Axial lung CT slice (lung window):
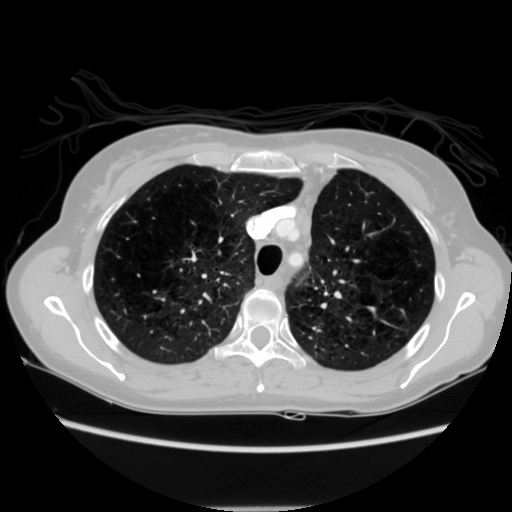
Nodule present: no